Question: Count the number of objects in the diagram.
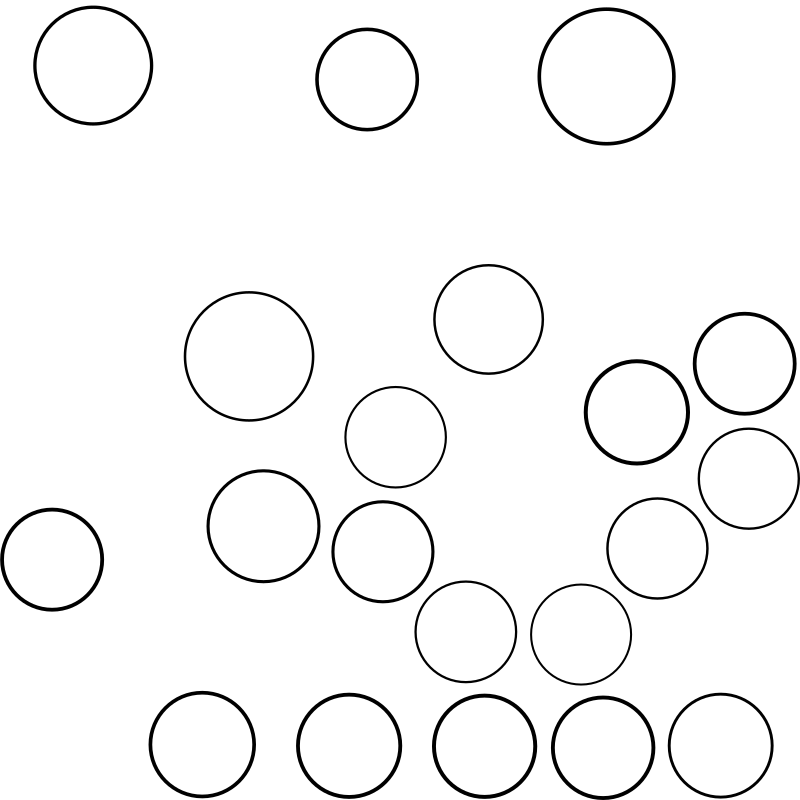
Answer: 20